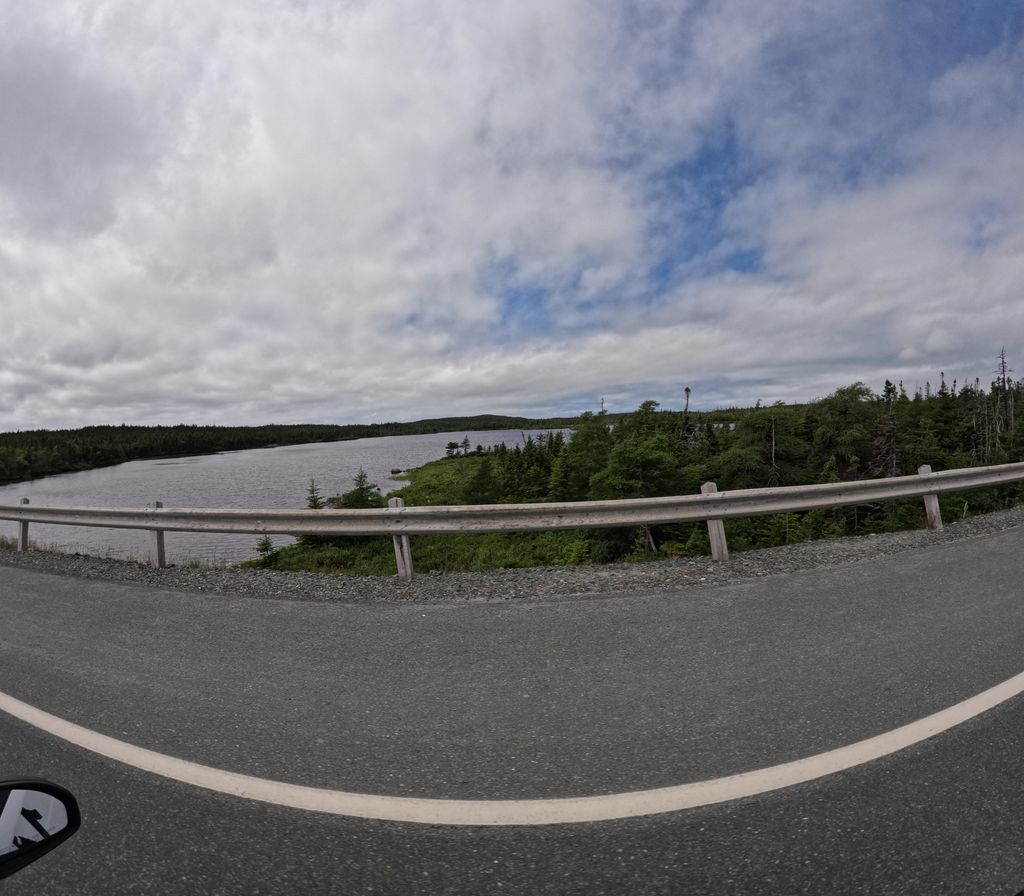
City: st_johns